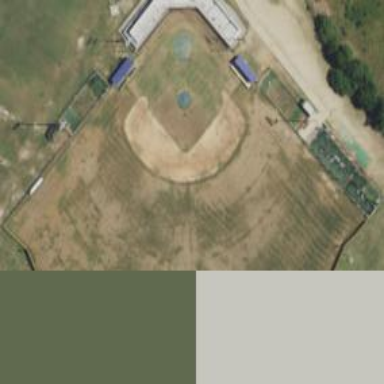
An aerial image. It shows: Baseball pitch for leisure land.